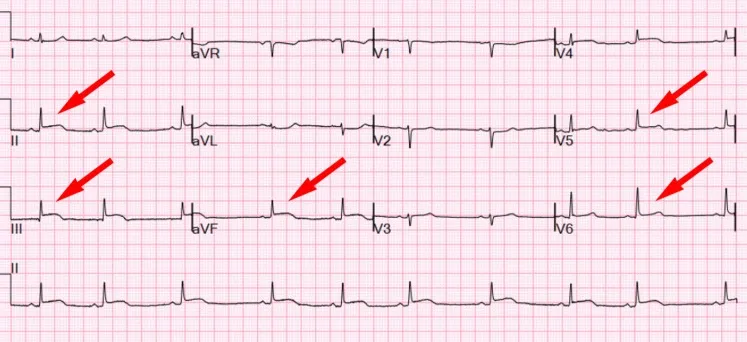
Electrocardiogram on admission. Poor R wave regression and inferolateral ST-elevation were noted.
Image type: electrography (ekg)